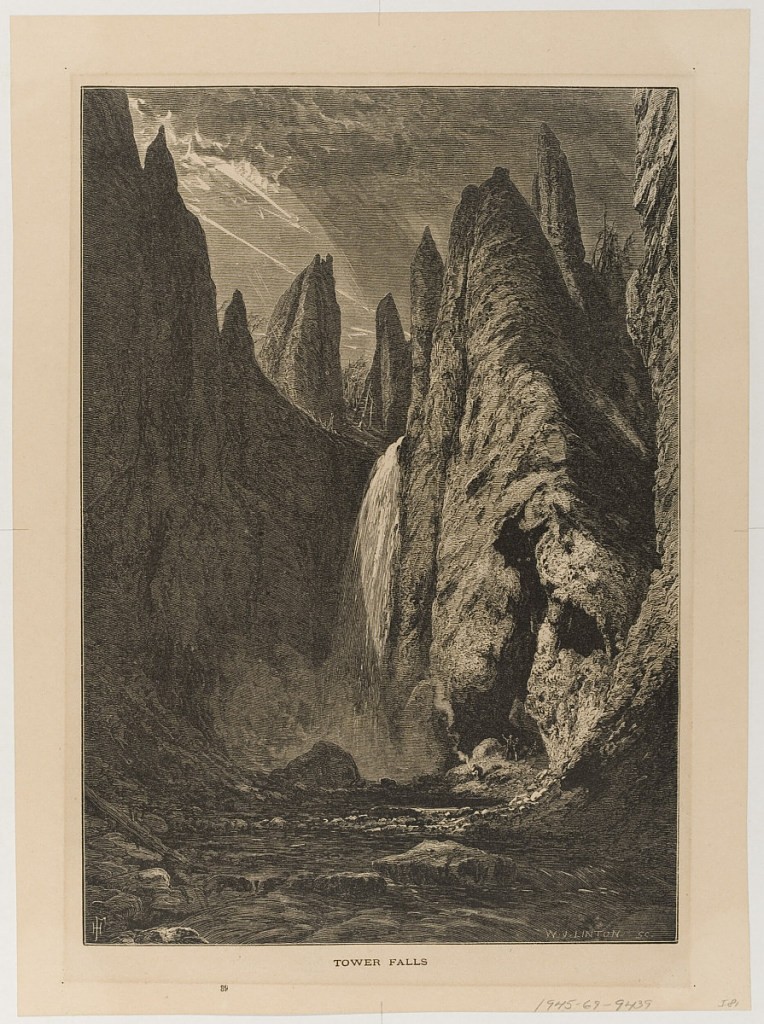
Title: Tower Falls, Yellowstone
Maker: Harry Fenn, American, 1845–1911
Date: late 19th century
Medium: Wood engraving on cream wove paper
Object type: Print
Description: Waterfall from high cliffs into river below; figure on rocks motioning to waterfall with arm raised.